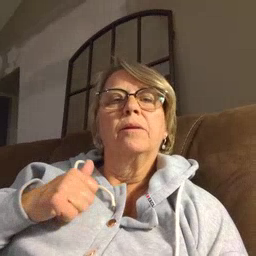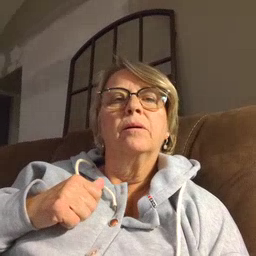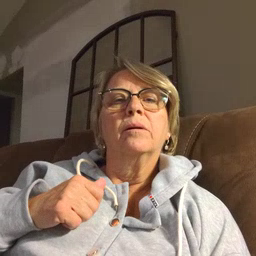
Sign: bath